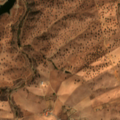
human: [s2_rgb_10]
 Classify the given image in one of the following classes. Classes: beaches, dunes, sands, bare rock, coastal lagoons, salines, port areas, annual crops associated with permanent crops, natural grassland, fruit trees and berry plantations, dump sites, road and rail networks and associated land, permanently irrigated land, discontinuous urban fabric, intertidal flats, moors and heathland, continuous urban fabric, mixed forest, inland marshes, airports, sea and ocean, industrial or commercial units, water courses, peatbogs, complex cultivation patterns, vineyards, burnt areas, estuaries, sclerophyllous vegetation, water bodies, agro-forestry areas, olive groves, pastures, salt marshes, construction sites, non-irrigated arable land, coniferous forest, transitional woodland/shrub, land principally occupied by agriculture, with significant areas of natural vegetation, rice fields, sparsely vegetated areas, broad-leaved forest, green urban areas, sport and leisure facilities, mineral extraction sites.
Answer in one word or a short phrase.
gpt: non-irrigated arable land, complex cultivation patterns, agro-forestry areas, sclerophyllous vegetation